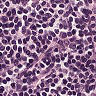
Metastatic tissue present: no